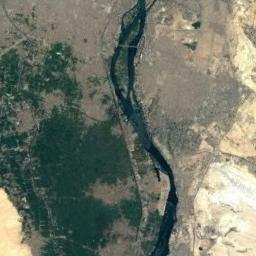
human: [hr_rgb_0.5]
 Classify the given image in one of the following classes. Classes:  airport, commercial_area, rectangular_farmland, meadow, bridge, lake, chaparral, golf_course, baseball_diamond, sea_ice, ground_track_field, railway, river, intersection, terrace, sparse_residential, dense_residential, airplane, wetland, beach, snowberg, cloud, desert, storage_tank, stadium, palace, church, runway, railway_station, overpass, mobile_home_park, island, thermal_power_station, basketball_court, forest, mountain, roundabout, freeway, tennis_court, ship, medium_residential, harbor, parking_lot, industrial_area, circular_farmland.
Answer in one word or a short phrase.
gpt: river